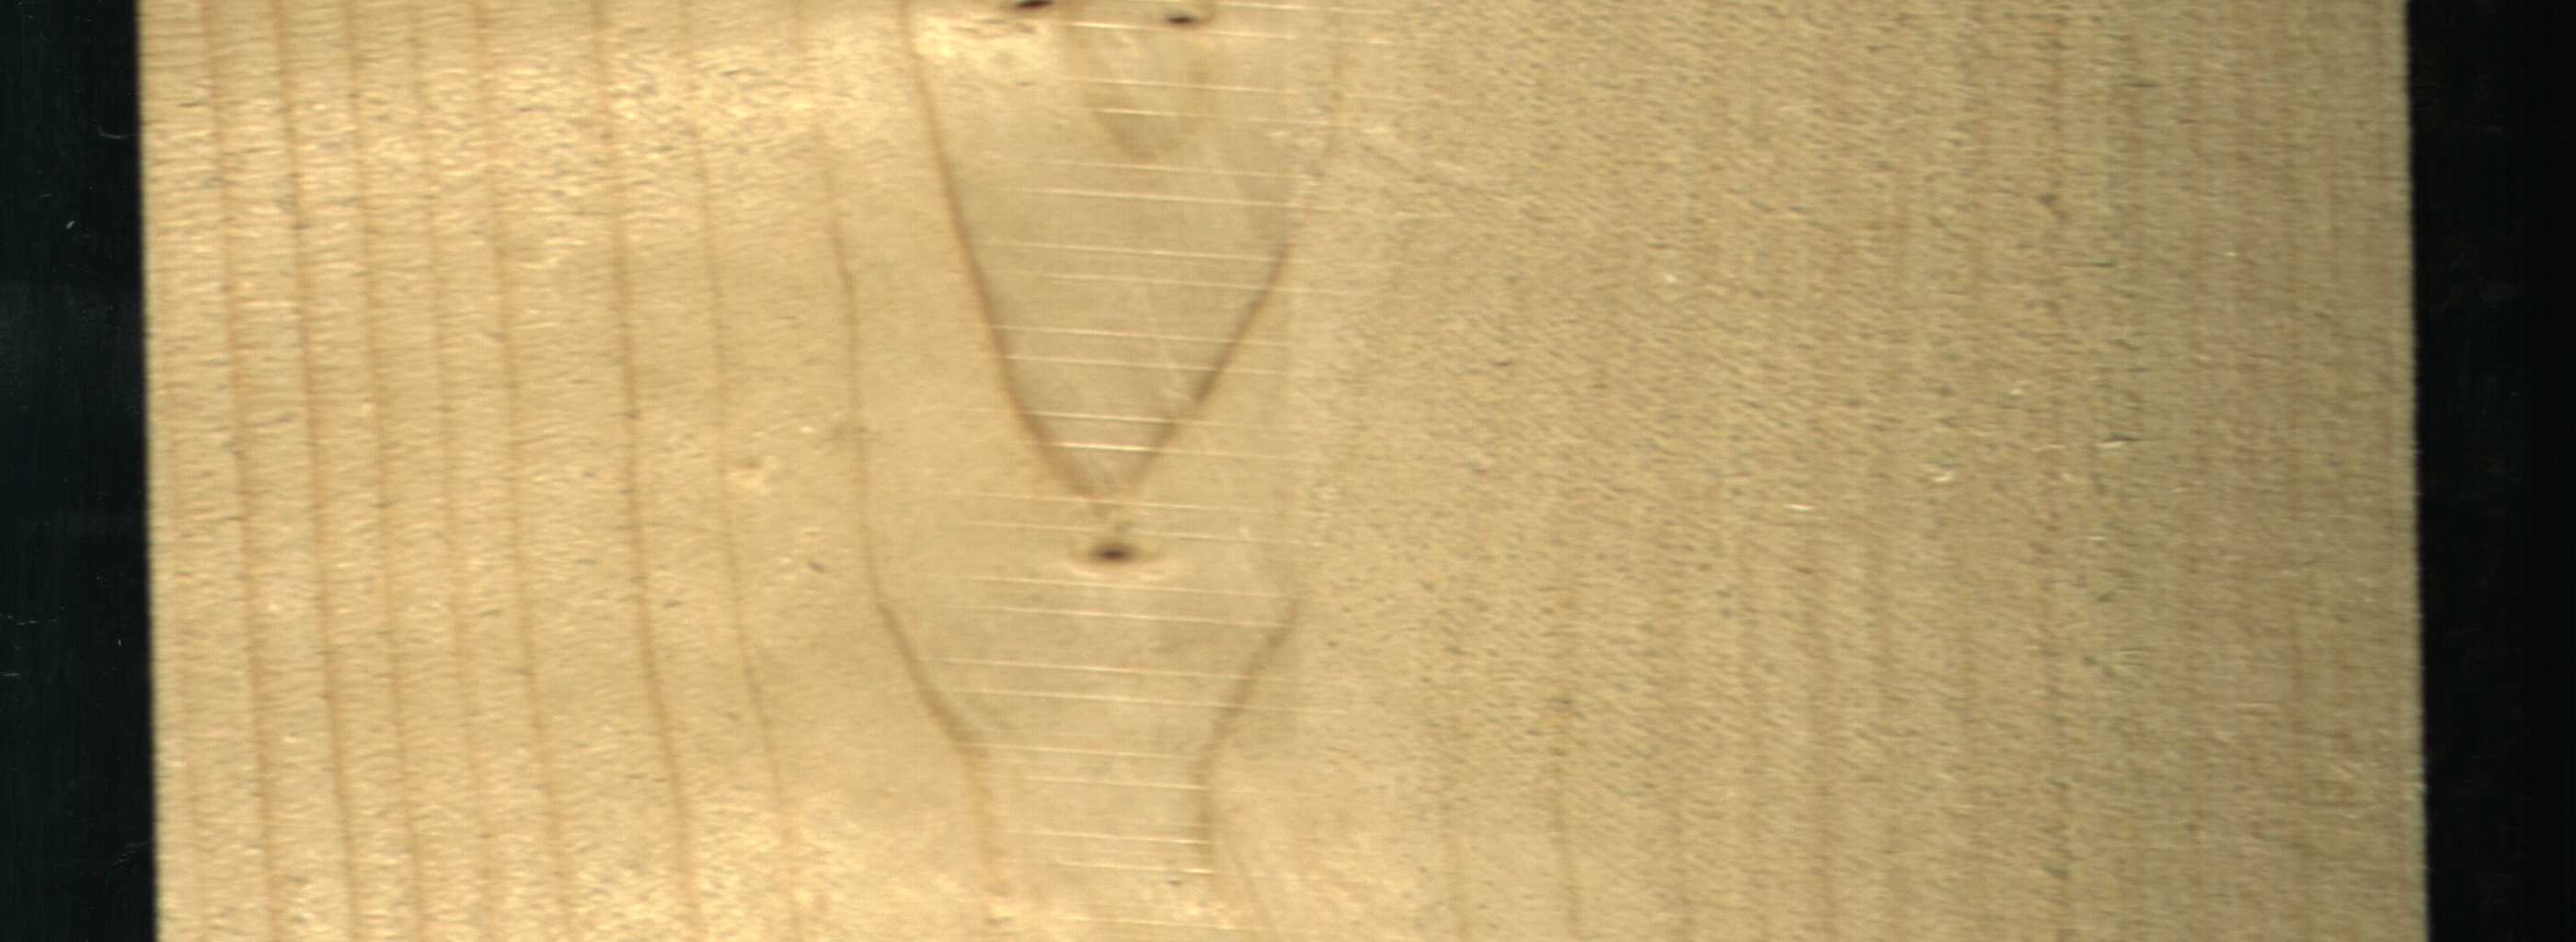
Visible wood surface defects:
Live_Knot